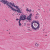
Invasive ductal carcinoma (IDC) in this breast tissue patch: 0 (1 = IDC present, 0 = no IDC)